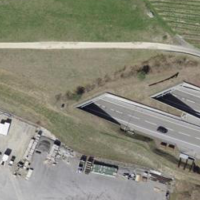
EUNIS habitat code: 57
Species observed at this site:
Hippocrepis emerus